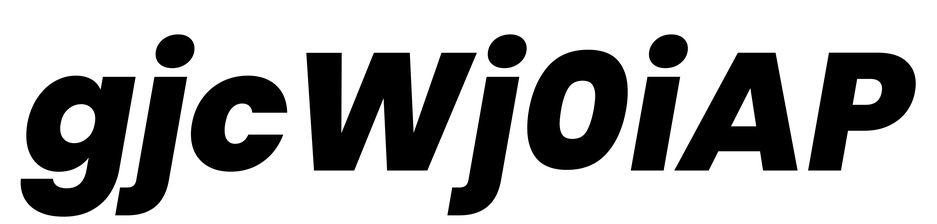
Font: Poppins-ExtraBoldItalic